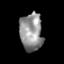
Tissue: prostate
Cell type: Myeloid cells
Senescence score: 0.7263
Nuclear area (px): 840
Mean DAPI intensity: 144.854